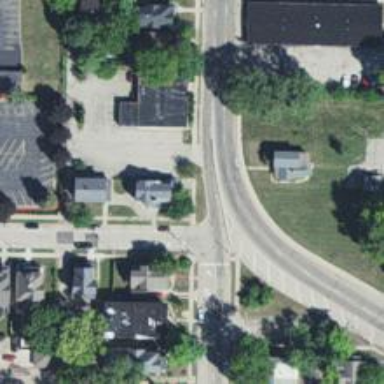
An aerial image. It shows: Road with stop sign.